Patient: sex F, age 56
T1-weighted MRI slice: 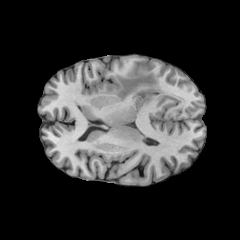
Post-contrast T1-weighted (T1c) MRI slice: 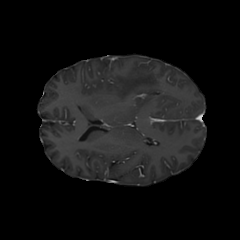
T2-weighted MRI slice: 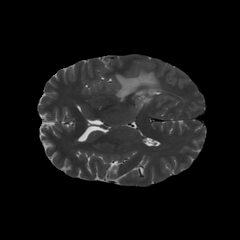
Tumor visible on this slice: yes
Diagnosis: Glioblastoma, IDH-wildtype
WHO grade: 4